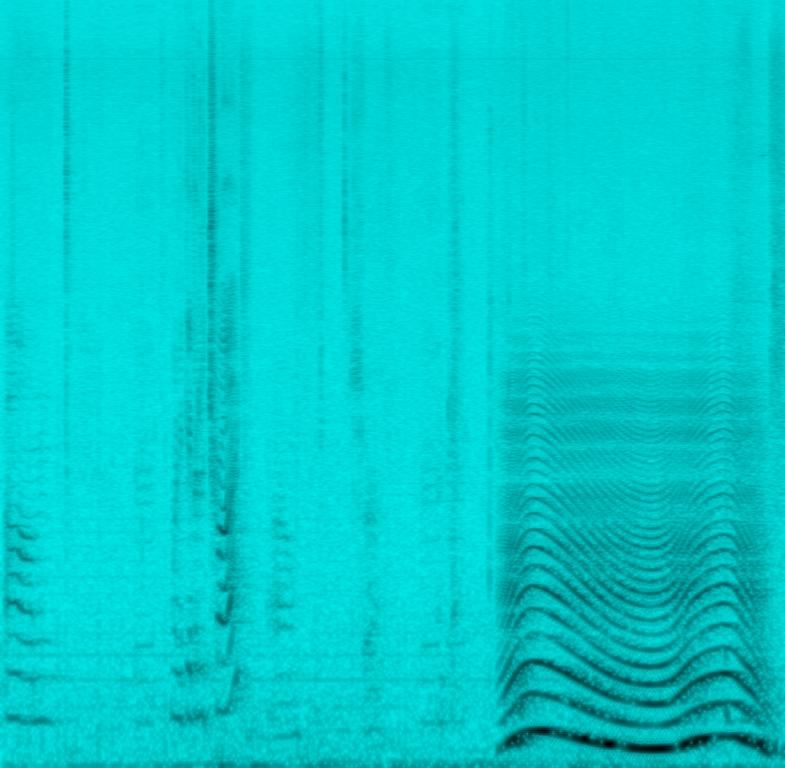
This audio contains a female voice speaking. Then a loud theremin tone comes in, rising and falling in pitch. This is an amateur recording.